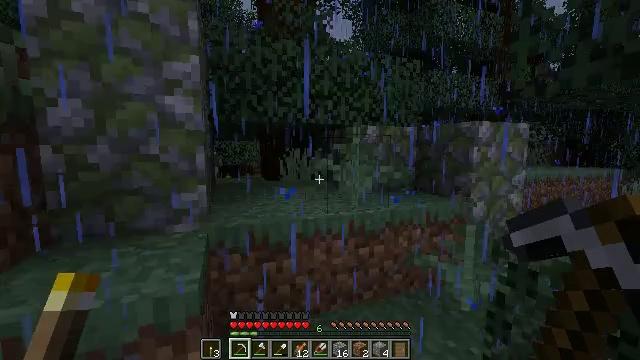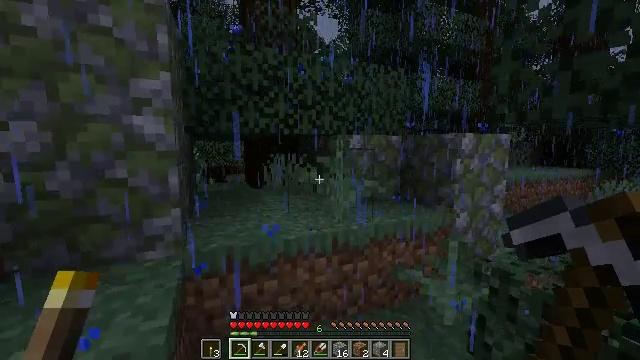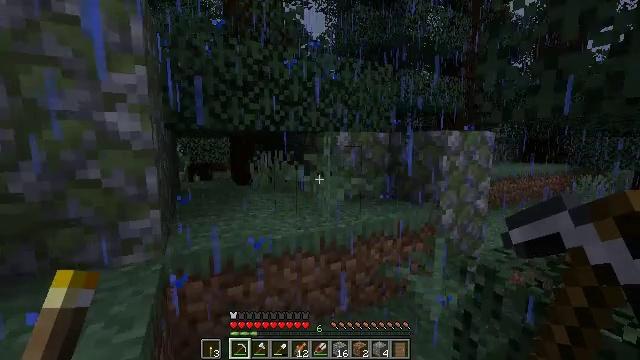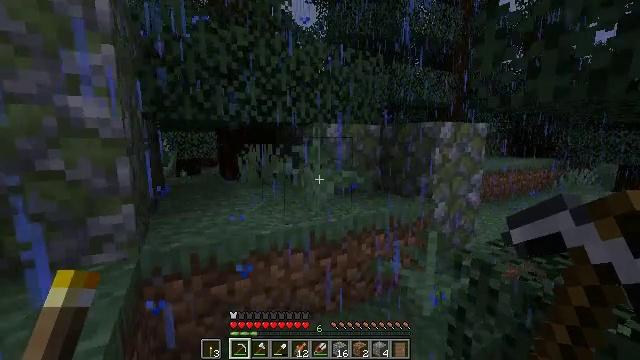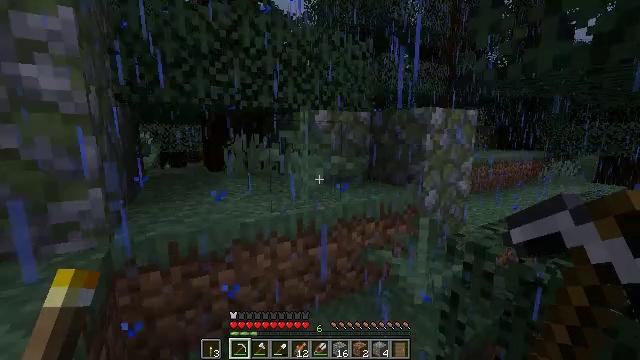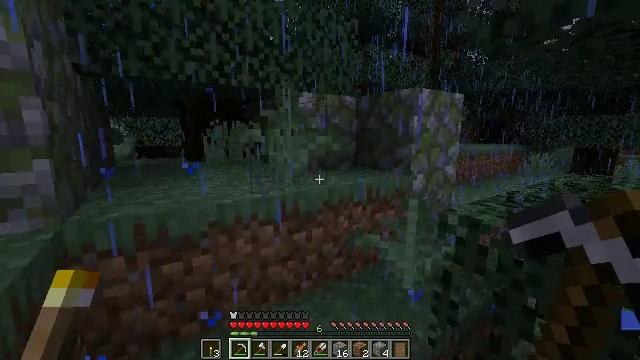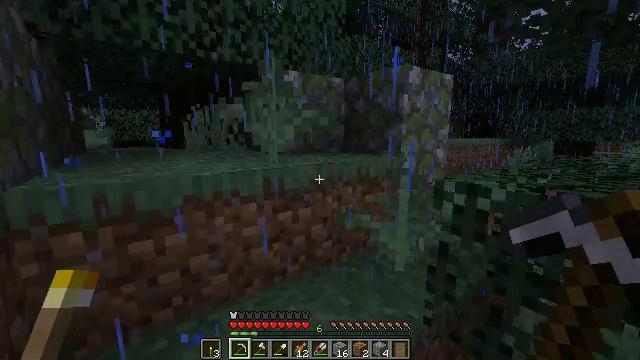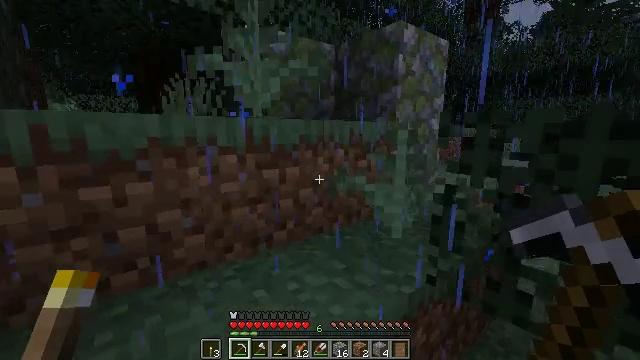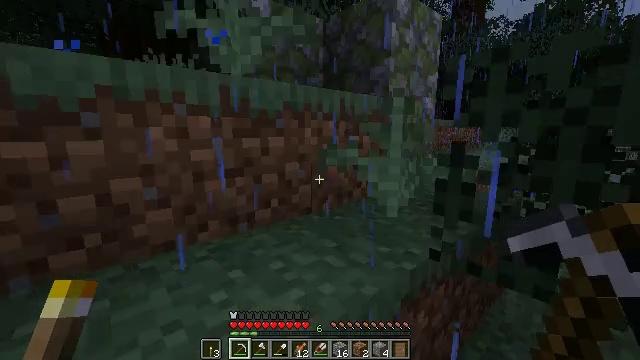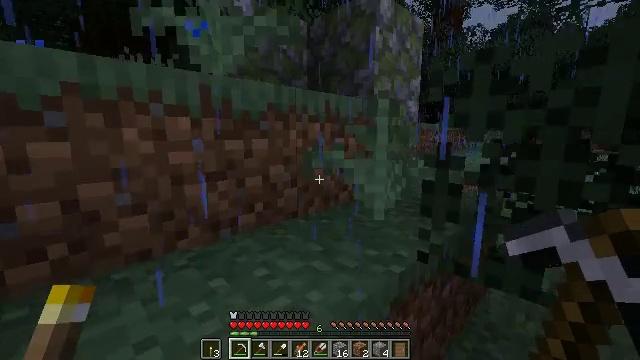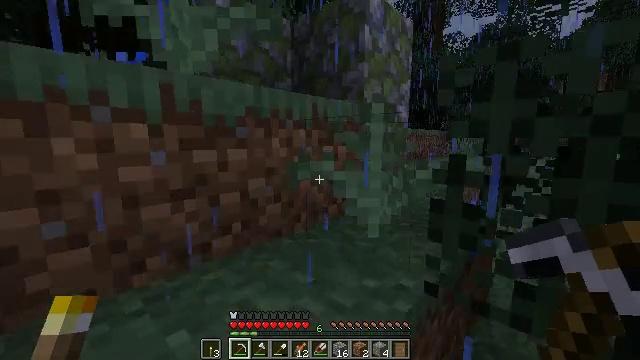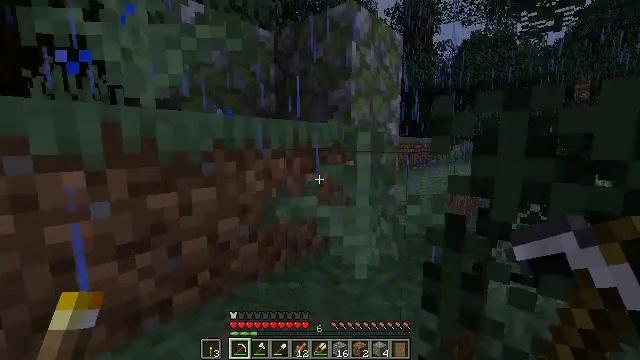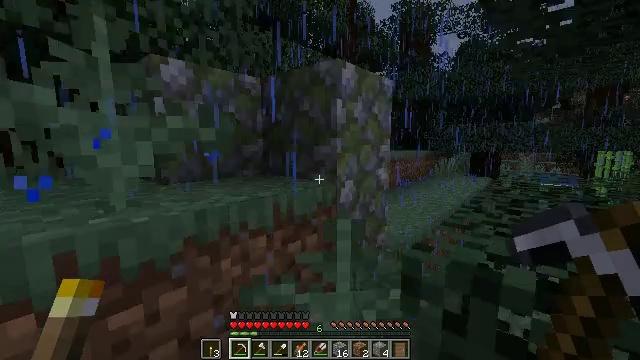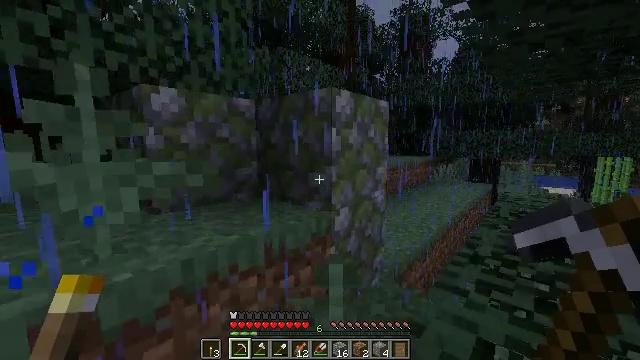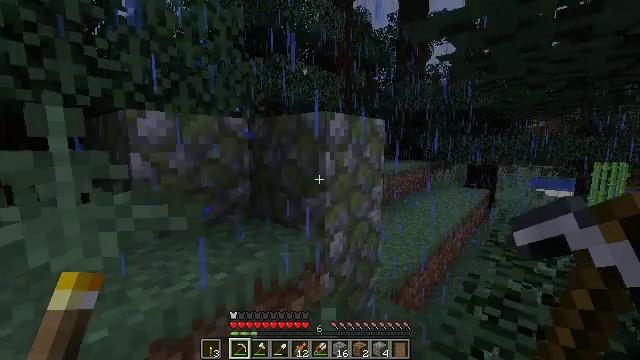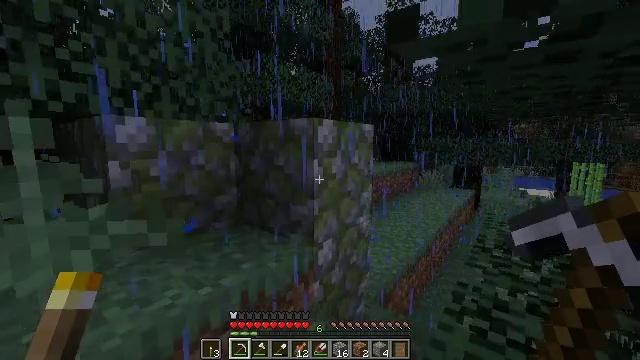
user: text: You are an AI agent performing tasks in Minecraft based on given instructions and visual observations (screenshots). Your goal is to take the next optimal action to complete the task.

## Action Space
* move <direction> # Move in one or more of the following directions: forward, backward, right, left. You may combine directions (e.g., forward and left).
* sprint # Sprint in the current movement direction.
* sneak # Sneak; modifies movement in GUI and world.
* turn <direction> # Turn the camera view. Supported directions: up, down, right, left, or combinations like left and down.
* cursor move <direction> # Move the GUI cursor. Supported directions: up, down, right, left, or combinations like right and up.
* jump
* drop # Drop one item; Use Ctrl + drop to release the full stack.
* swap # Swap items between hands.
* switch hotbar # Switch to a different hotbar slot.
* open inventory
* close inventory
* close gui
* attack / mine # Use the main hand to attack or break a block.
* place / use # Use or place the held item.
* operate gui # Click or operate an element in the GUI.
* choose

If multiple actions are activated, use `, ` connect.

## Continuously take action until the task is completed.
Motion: motion action
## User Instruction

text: Mine the sugar cane near rivers.
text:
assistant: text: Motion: move forward, turn right
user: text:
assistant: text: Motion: move forward, turn right
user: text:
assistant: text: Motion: move forward, turn right
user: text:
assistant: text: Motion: move forward, turn right
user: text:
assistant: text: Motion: move forward, turn right
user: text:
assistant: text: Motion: move forward, turn right
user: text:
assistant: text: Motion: move forward, turn right
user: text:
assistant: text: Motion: move forward, turn right
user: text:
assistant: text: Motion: move forward, turn right
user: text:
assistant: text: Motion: move forward, turn right and up
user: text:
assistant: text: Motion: move forward, turn right, jump
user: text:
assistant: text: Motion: move forward, jump
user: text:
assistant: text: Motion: move forward and move left, jump
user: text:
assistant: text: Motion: move forward and move left, jump
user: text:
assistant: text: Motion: move forward and move left, turn right, jump
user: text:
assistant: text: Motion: move forward and move left, turn right
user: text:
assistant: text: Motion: move forward and move left, turn right and down
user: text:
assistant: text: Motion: move forward and move left, turn right and down
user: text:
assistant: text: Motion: move forward, turn right and down
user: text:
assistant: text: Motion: move forward
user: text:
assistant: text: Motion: move forward and move right
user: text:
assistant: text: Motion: move forward and move right
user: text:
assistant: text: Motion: move forward and move right
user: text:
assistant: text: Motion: move forward and move right
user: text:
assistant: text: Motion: move forward
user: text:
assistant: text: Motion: move forward
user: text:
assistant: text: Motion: move forward
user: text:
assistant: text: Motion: move forward
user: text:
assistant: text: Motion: move forward
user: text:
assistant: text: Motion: move forward